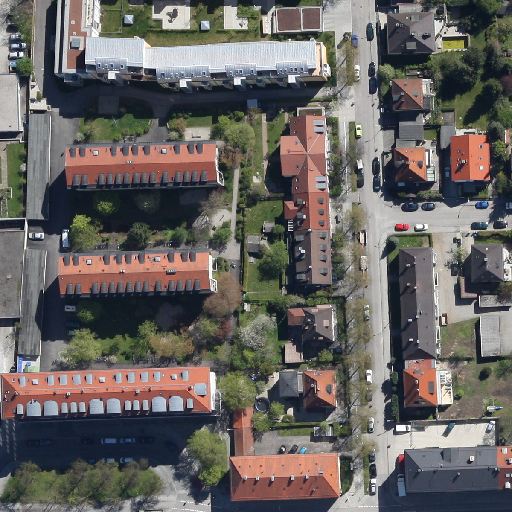
Referring expression: vehicle in the parking area